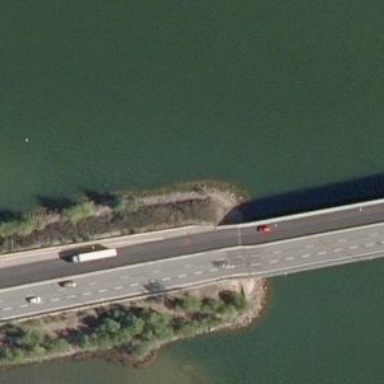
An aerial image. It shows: Asphalt bridge on motorway.